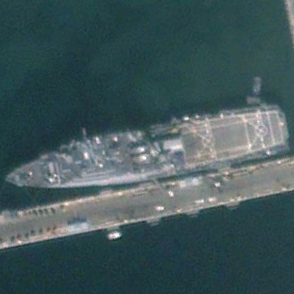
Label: combat